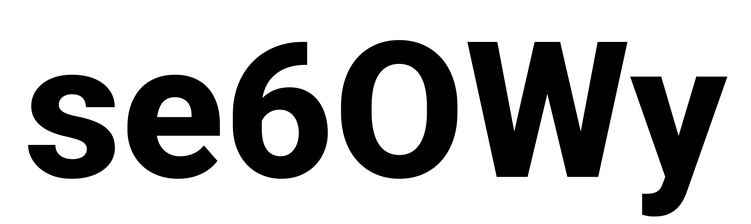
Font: Roboto_ExtraBold